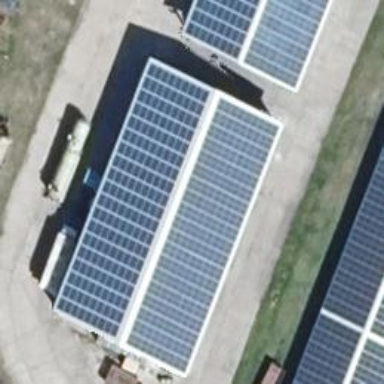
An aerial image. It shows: Small solar photovoltaic panel generator is producing electricity.